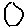
Label: hexagon